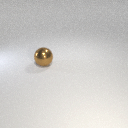
large brown metal sphere